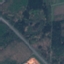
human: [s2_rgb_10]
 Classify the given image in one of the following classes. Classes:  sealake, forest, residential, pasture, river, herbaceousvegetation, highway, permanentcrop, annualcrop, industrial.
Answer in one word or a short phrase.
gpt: Highway